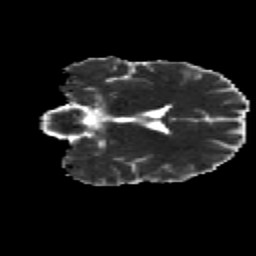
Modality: MD
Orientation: coronal
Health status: healthy
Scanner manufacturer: siemens
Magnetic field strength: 3 T
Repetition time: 12 s
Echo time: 0.092 s